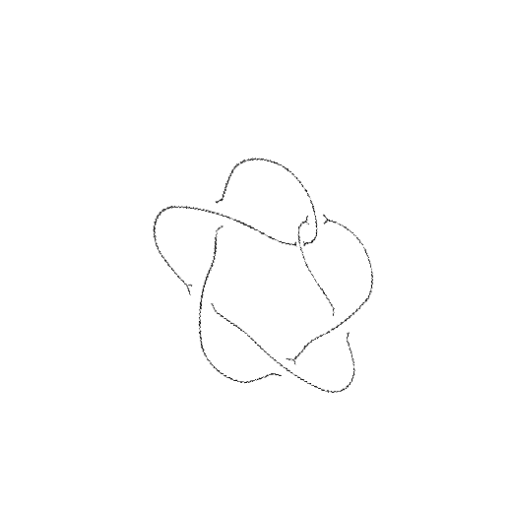
Crossing number: 6